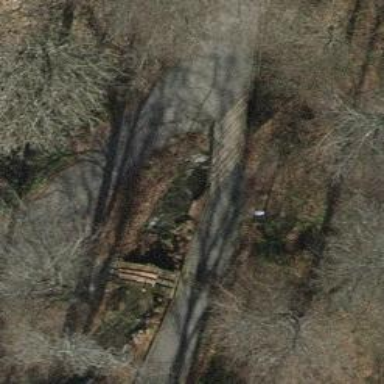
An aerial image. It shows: Path on unpaved surface with bridge.